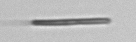
Label: fiber